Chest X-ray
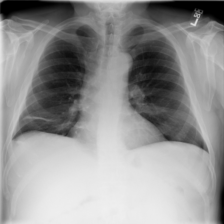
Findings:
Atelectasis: positive
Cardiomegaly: negative
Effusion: negative
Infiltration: positive
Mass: negative
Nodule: negative
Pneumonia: negative
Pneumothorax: negative
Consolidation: negative
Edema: negative
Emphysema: negative
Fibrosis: negative
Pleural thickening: negative
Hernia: negative